A bearing vibration time series has been folded into this square grayscale image, one row per segment of consecutive samples. Based on the visible evidence, which condition applies: normal, inner_race, outer_race, ball?
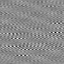
Answer: ball